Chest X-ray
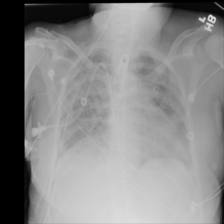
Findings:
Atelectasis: negative
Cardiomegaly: negative
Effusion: negative
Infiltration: negative
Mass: negative
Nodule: negative
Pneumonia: negative
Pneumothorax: negative
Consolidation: negative
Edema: negative
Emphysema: negative
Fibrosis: negative
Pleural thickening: negative
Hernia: negative